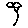
Label: flower